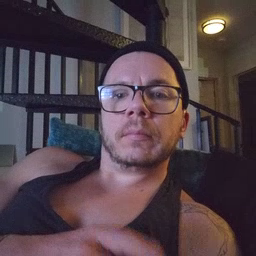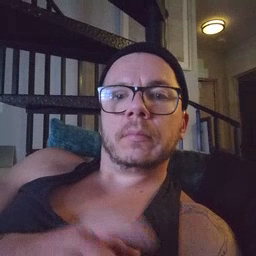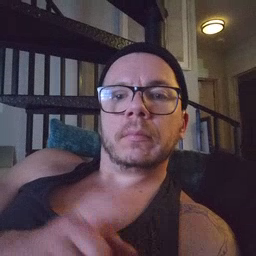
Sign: orange